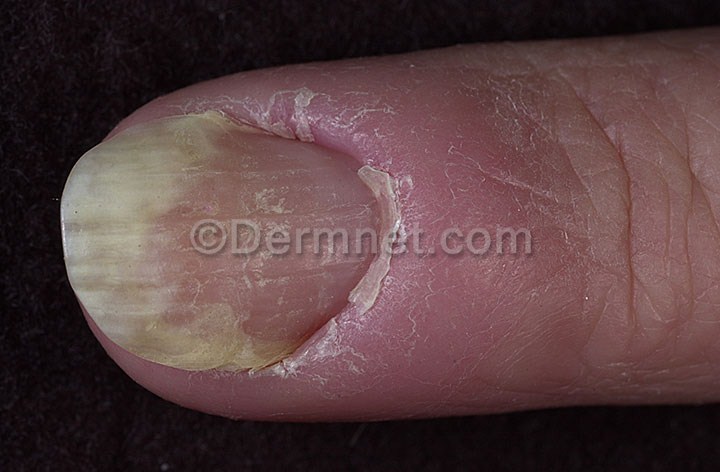
Disease: Nail Fungus and other Nail Disease